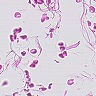
Metastatic tissue present: no